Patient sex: M
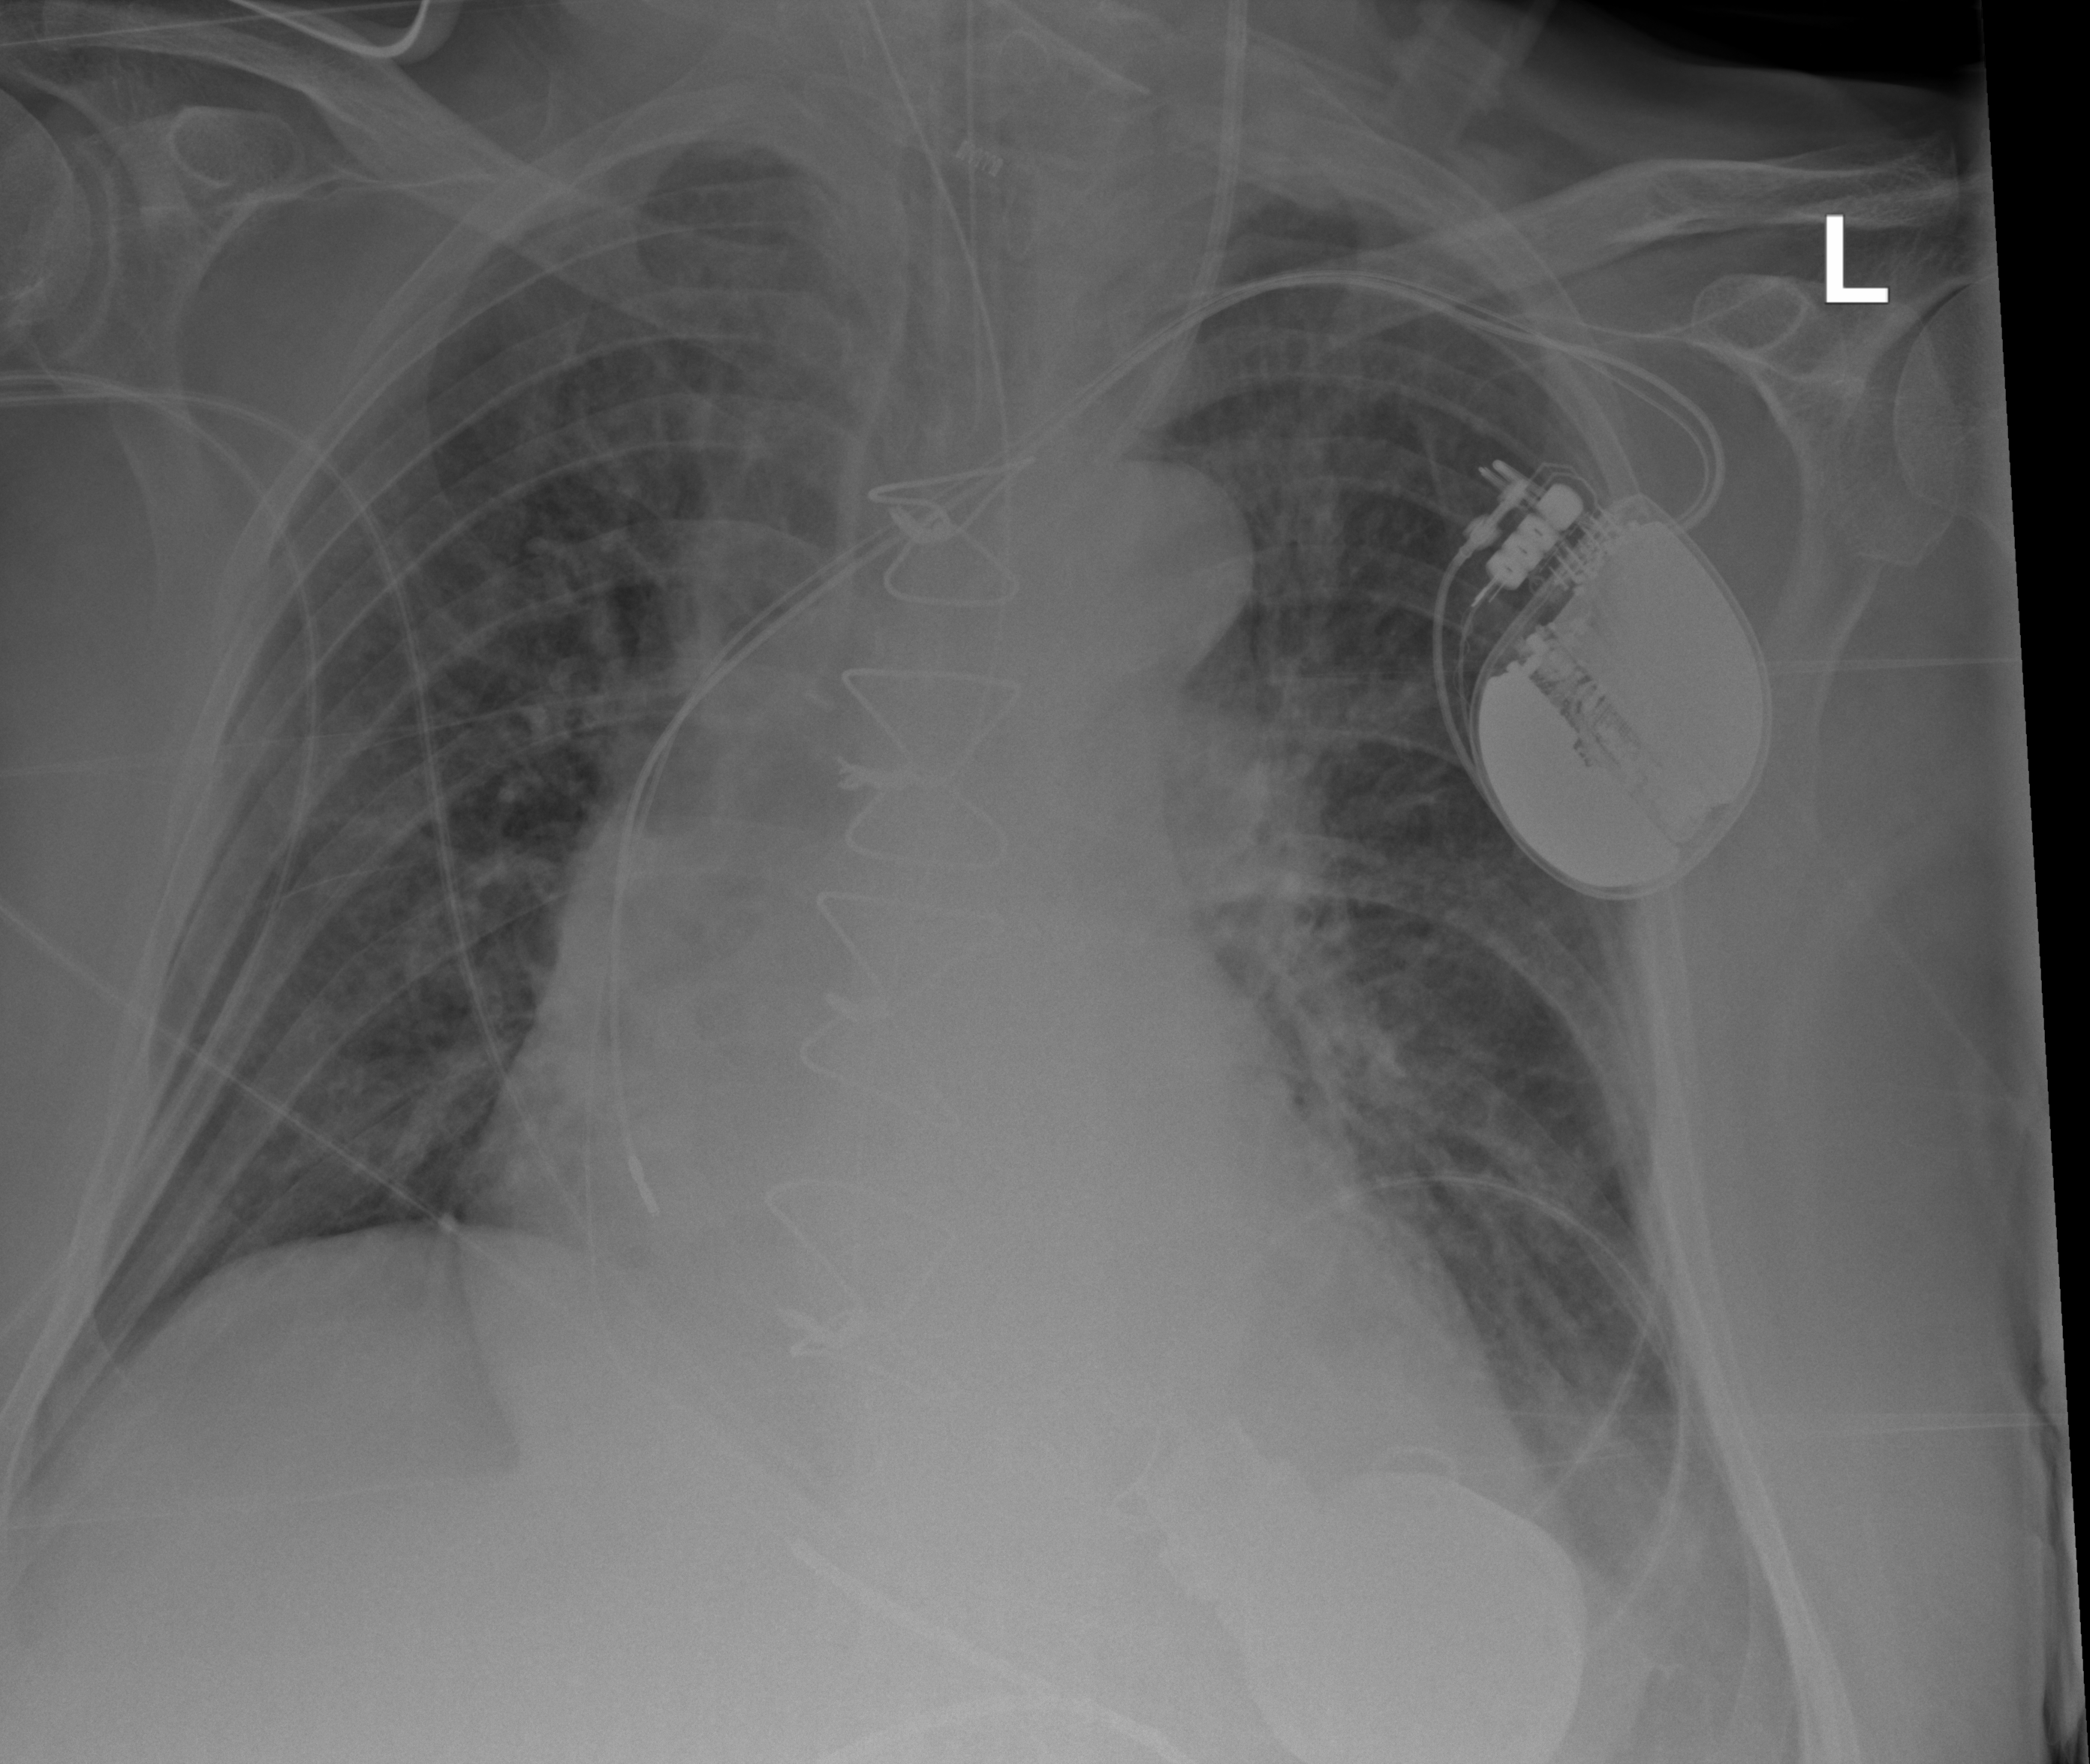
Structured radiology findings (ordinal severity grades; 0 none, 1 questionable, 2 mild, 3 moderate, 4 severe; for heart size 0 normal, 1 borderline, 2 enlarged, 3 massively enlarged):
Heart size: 3
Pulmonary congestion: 3
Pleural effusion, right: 0
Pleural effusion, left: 2
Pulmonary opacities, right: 2
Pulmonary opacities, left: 2
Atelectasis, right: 2
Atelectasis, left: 2